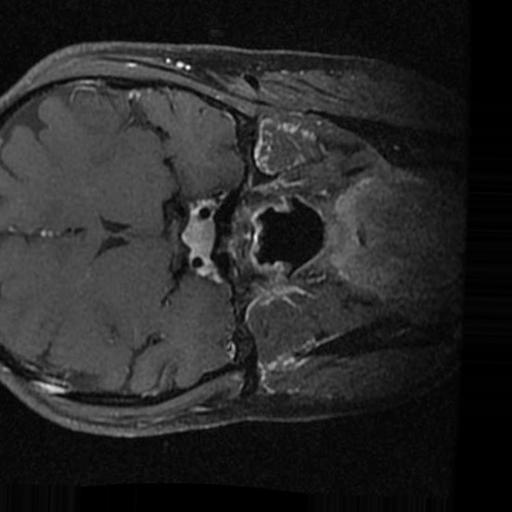
Label: brain_tumor